Question: I'm trying to install PhoneGap and I'm getting the following error:
> Error: ANDROID_HOME is not set and "android" command not in your PATH. You must fulfill at least one of these conditions.
### Error (screenshot)

What do I do to ensure Android is set up correctly for use with Cordova?
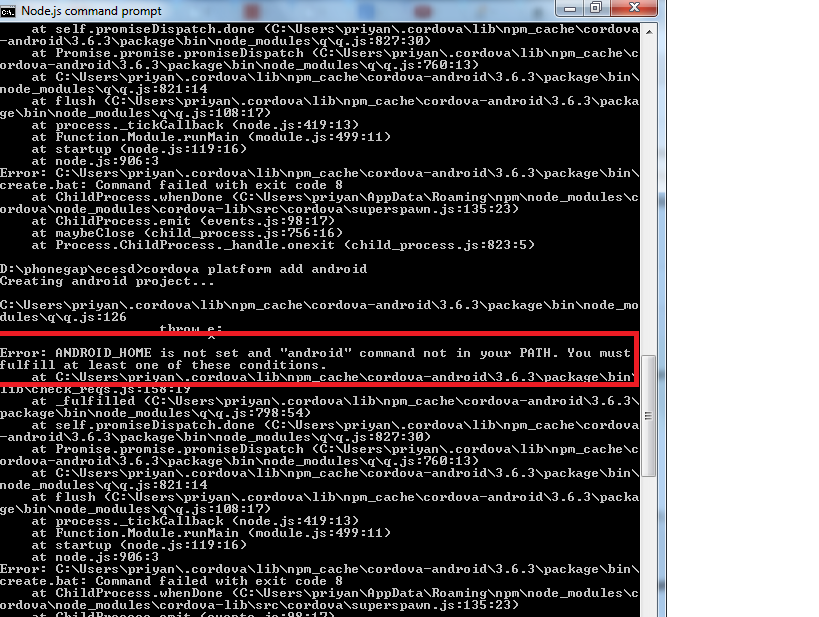
Answer: For Windows:
'''
set ANDROID_HOME=C:\ *installation location* ndroid-sdk
set PATH=%PATH%;%ANDROID_HOME% ools;%ANDROID_HOME%\platform-tools
'''
Taken from this <URL>.